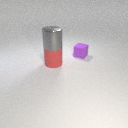
large red rubber cylinder to the left of small purple rubber cube